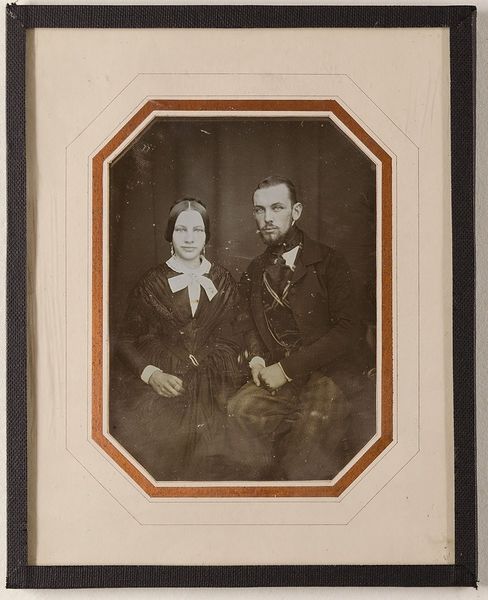
Titel: Julius und Bertha Neddermeyer, die Kinder des Senatskanzlisten Franz H. Neddermeyer aus Hamburg
Künstler: Wilhelm Breuning
Standort: Hamburg
Institution: Museum für Kunst und Gewerbe Hamburg
Schlagwörter: mann, frau, figur, person, foto, fotografie, photographie, doppelbildnis, doppelportrait, photo, lichtbild, daguerreotypie, historische, bildwerke, angewandte und bildende kunst, hessische systematik, persönlichkeit, porträtfotografie, porträtphotographie, doppelporträt